Field crop: maize
Growth stage: 2
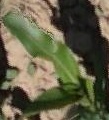
Species: maize